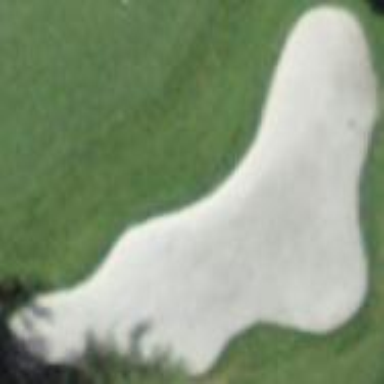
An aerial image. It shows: Bunker on golf course.